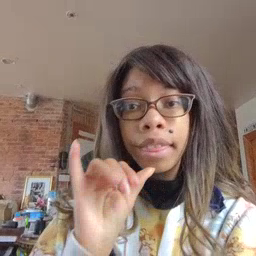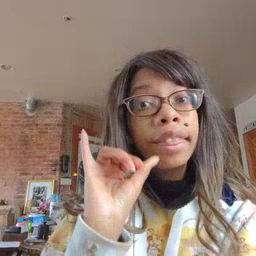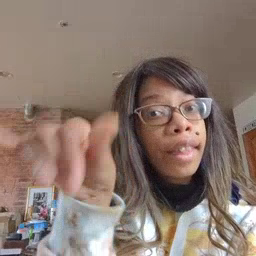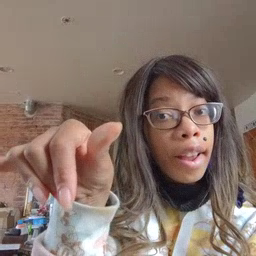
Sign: that